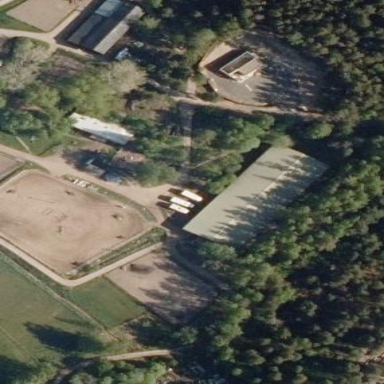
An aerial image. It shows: Manege building.